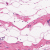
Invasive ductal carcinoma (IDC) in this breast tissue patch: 0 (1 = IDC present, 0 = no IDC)